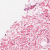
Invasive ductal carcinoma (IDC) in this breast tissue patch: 0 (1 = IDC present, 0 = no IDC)